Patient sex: M
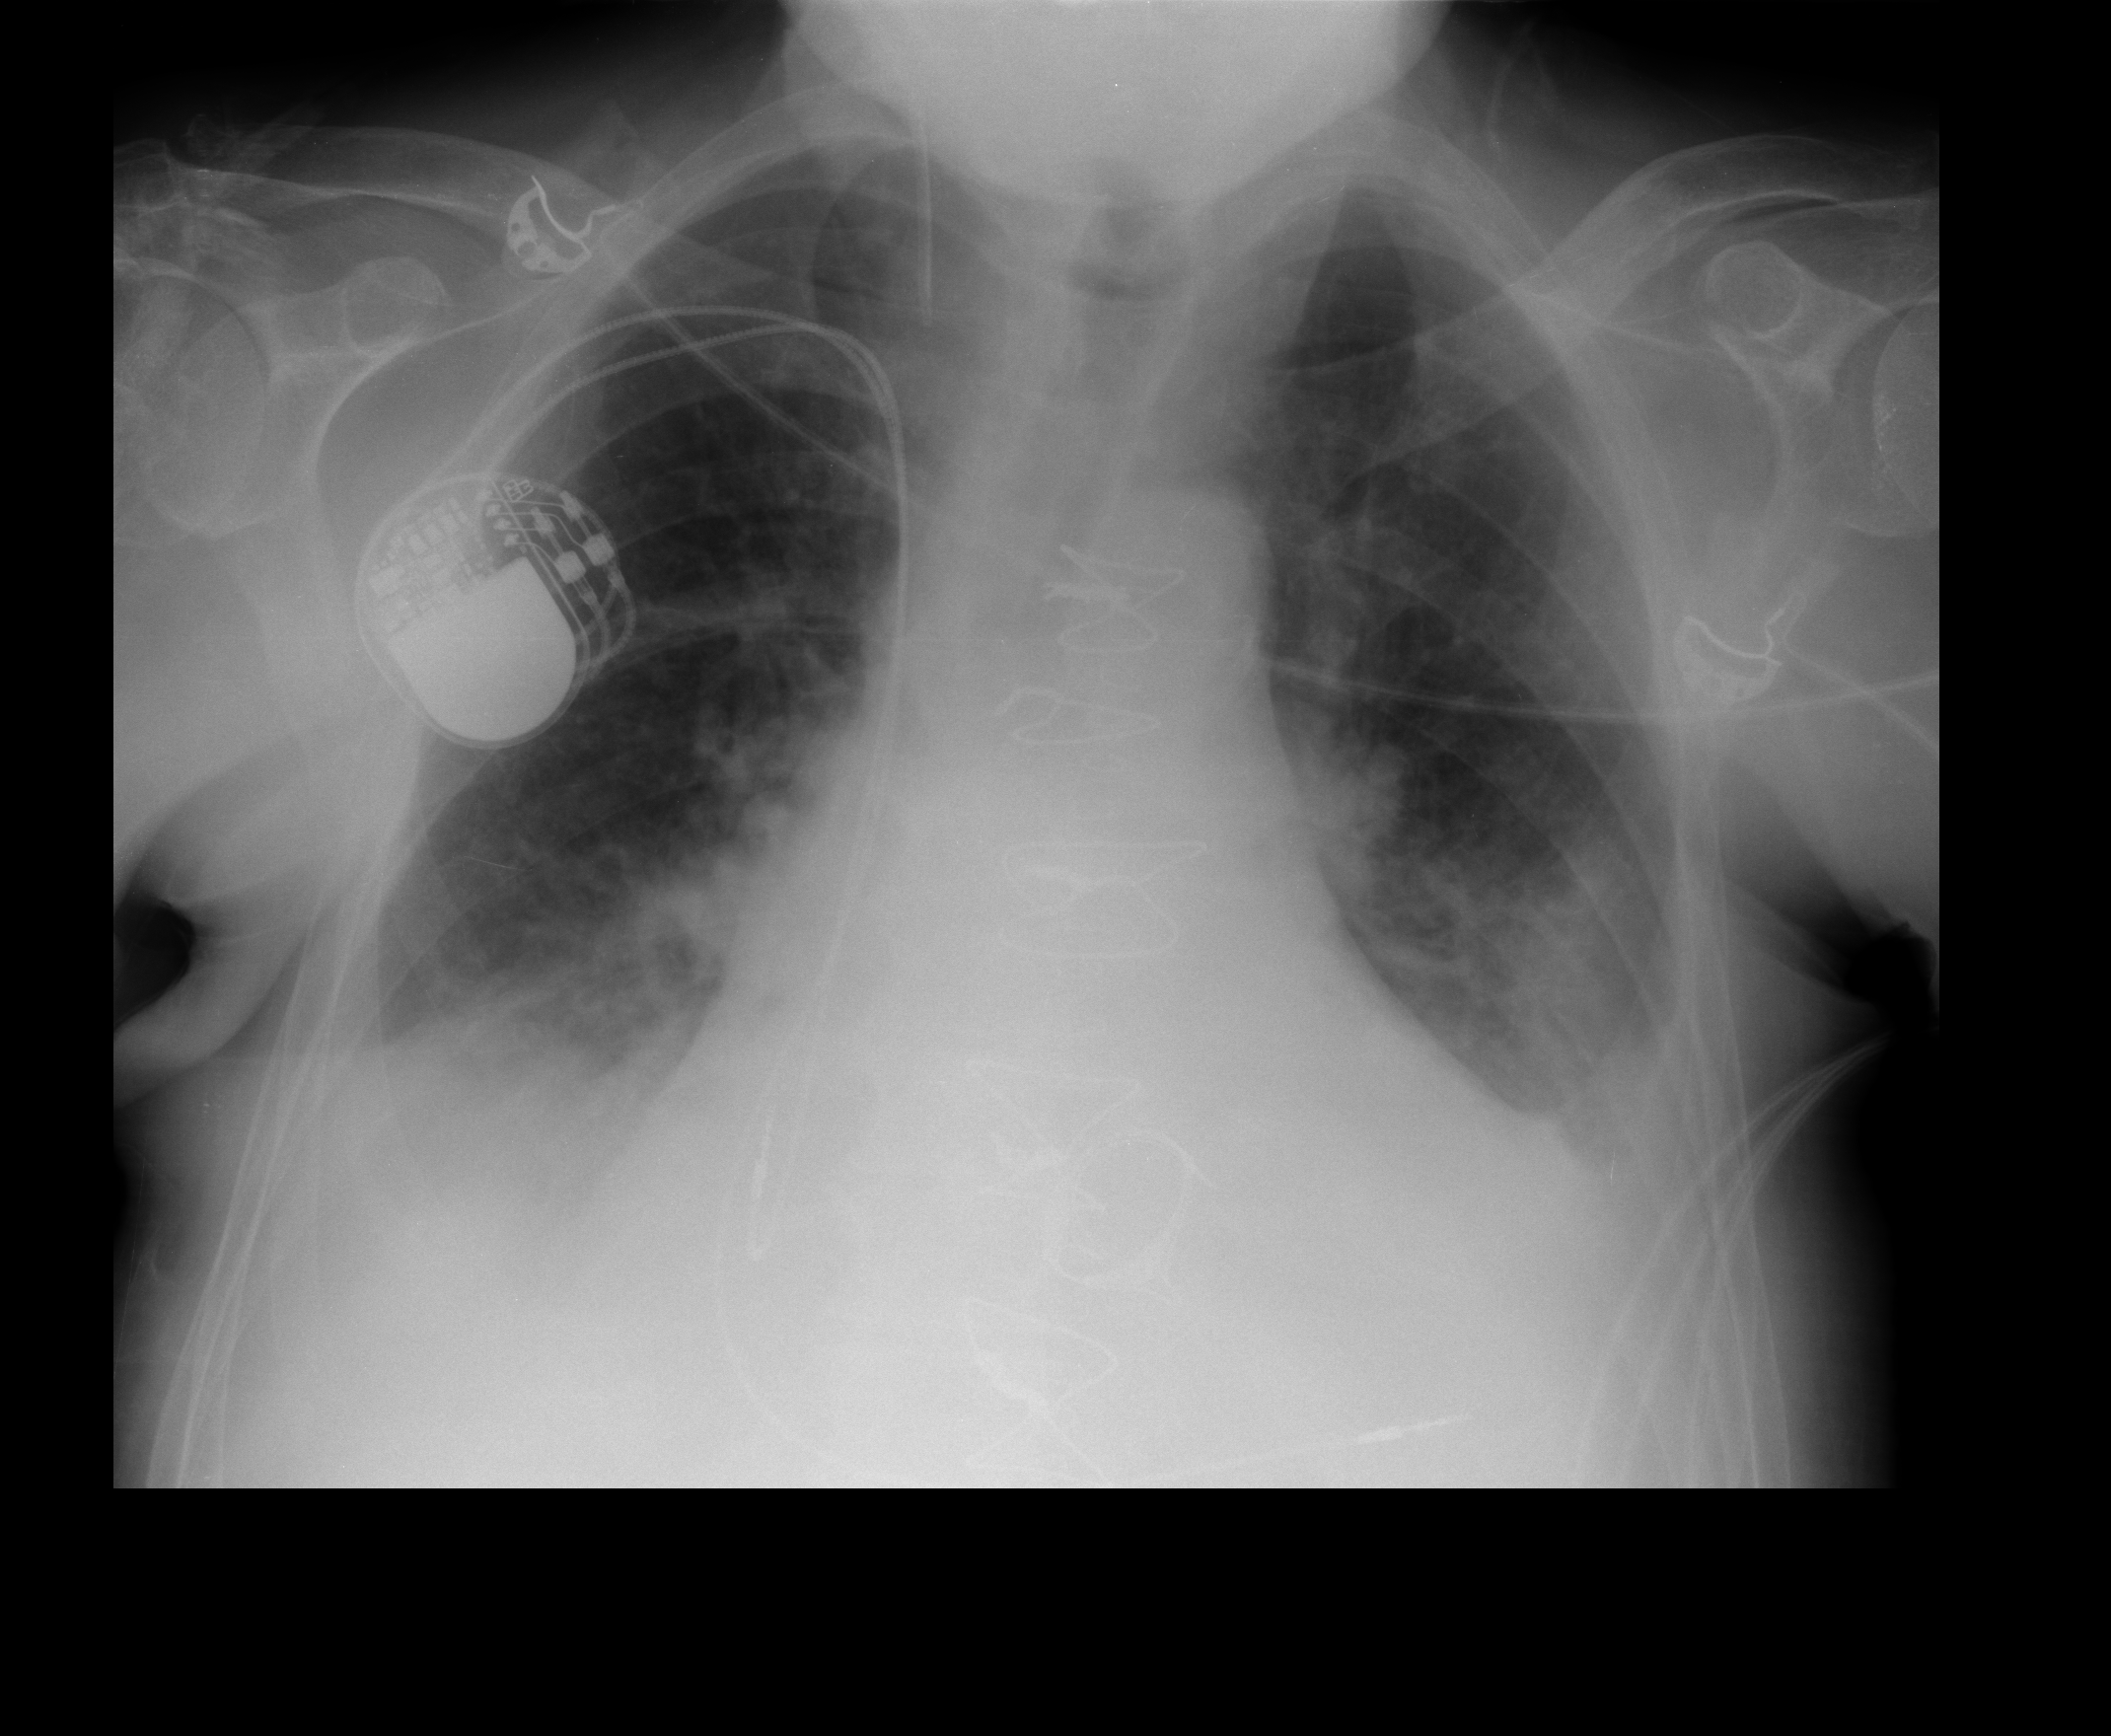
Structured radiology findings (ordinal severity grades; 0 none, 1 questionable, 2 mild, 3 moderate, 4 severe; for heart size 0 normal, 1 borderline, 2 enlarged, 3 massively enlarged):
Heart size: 2
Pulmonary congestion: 3
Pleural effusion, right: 2
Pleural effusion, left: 2
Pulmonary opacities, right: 2
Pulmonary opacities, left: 2
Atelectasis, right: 3
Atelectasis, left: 2